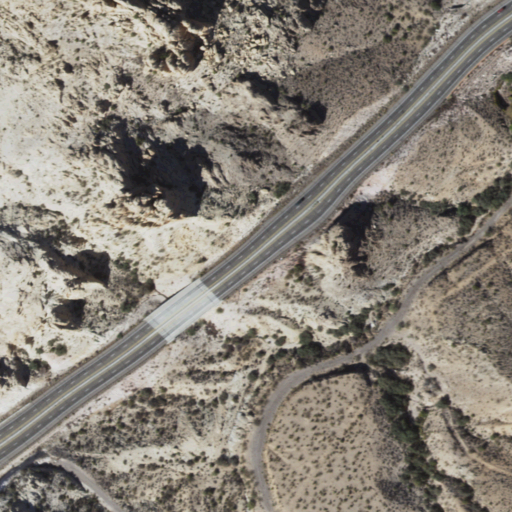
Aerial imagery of gap in Arizona named Union Pass containing shrub, low intensity development, medium intensity development, and open development